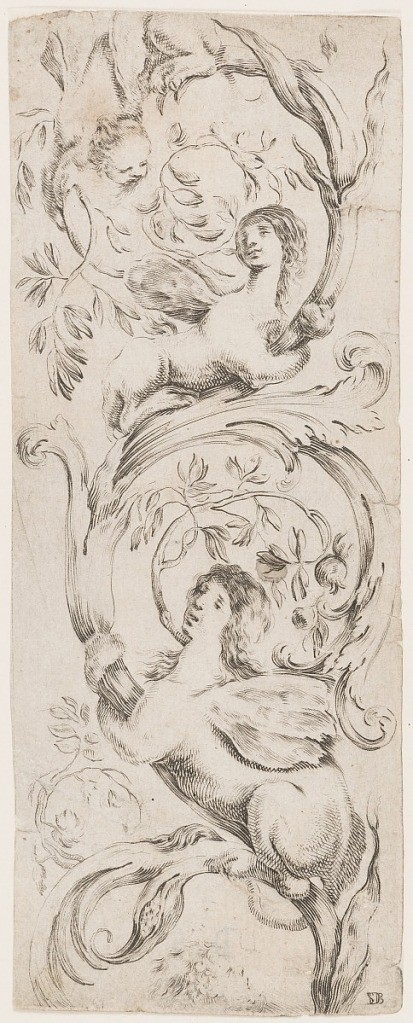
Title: Ornamenti o Grottesche (Grotesque Ornament)
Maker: Stefano della Bella, Italian, 1610–1664
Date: ca. 1653
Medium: Etching on off-white laid paper
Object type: Print
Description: A thick plant stem with large leaves is the main motif of the etching. Two winged sphinxes with long hair grip the stem, one above the other. The hind leg of a third is visible at top. The floating head of a child is present near the top.